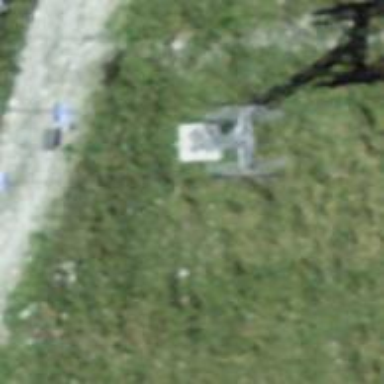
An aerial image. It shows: Pylon for aerialway.